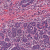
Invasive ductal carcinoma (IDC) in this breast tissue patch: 0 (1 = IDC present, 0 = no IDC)